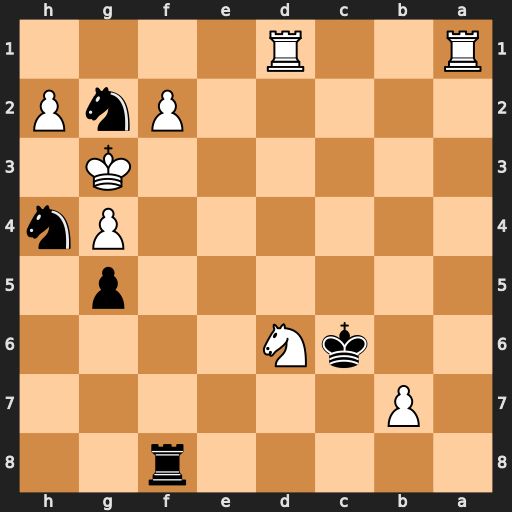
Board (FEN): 5r2/1P6/2kN4/6p1/6Pn/6K1/5PnP/R2R4
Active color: b
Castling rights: -
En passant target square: -
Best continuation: Rf3#